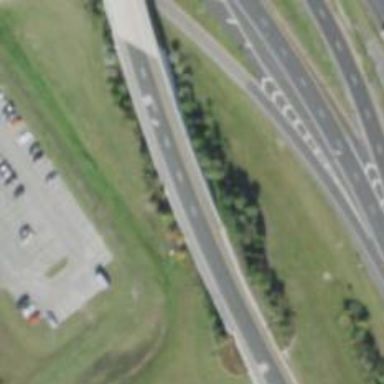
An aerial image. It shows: Motorway.